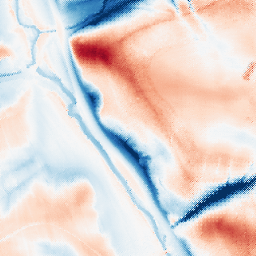
Category: classical
Decomposition family: gaussian_anisotropic
Decomposition parameters: sigma_x: 10
sigma_y: 20
Upsampling method: regularized
Upsampling parameters: scale: 4
lambda_reg: 0.1
Upsampling scale: 4